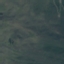
Label: HerbaceousVegetation